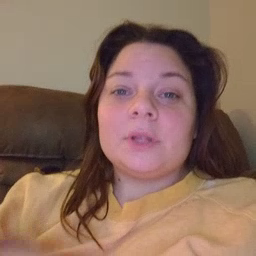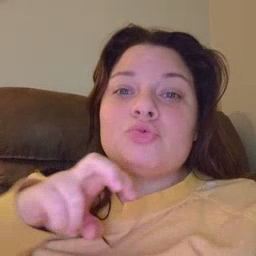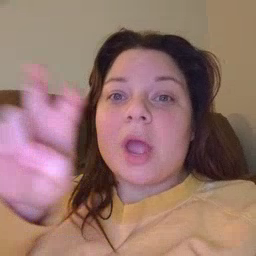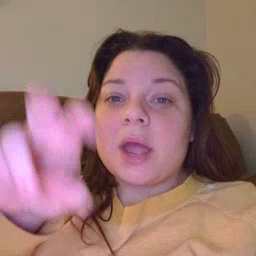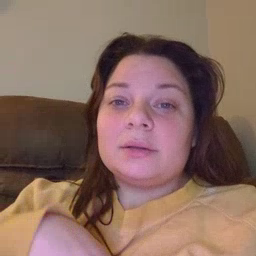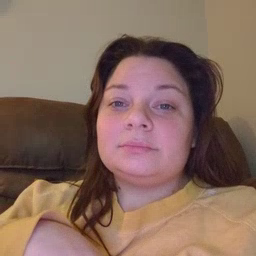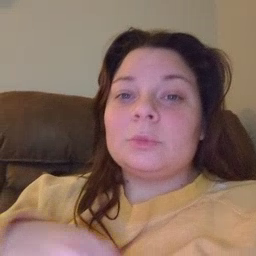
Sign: ride